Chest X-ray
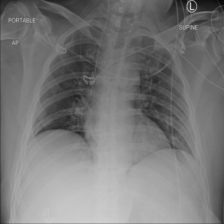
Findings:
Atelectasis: negative
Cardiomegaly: negative
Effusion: negative
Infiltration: negative
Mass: negative
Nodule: negative
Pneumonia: negative
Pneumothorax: negative
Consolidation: negative
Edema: negative
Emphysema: negative
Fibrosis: negative
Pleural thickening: negative
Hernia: negative